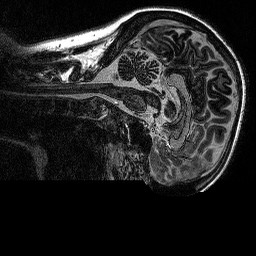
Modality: MP2RAGE
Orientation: sagittal
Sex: female
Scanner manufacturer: siemens
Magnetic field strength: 3 T
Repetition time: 5 s
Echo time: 0.00292 s